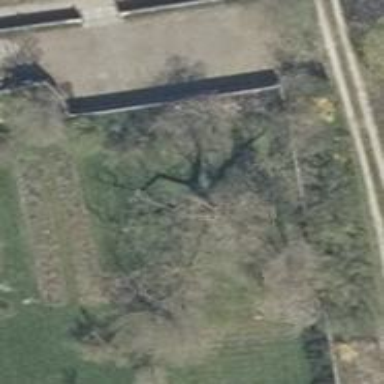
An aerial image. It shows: Broadleaved tree with lush leaves.